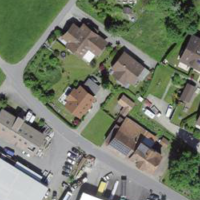
EUNIS habitat code: 54
Species observed at this site:
Trichodes alvearius